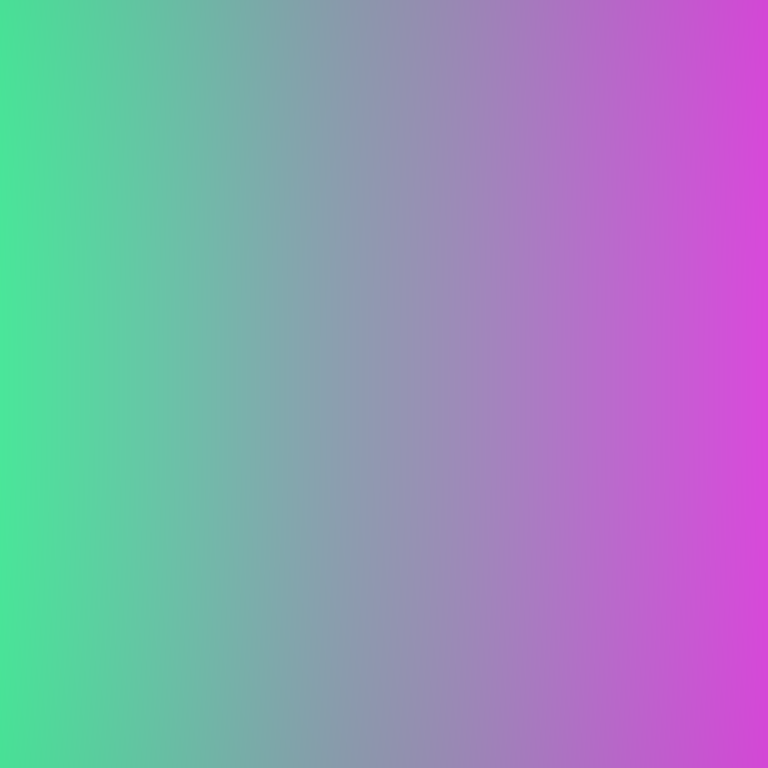
Abstract light effect, smooth gradient from vibrant green to soft magenta, calm atmosphere, diffuse light, no room, no furniture, no objects.